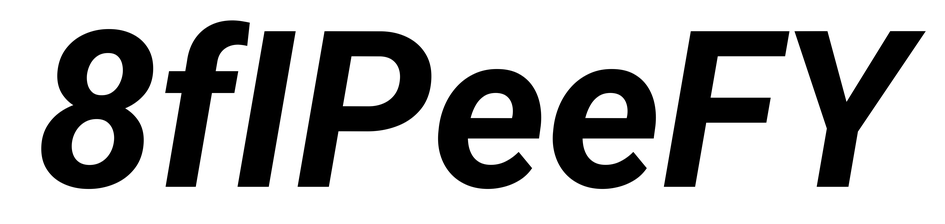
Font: Roboto-Italic_Bold_Italic